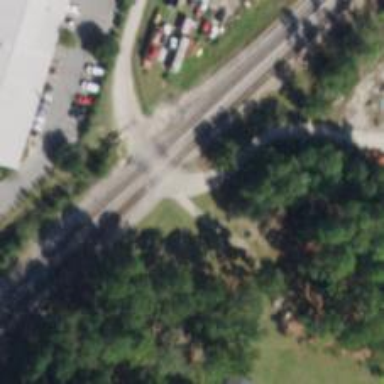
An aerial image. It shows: Railway level crossing.